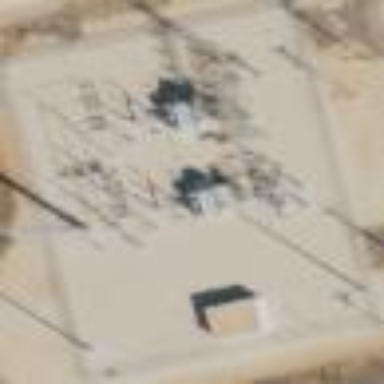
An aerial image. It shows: There is distribution substation enclosed by fence.